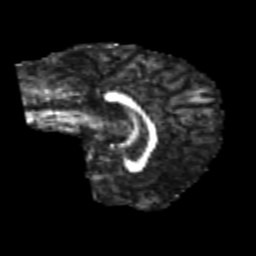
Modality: FA
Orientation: sagittal
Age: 22
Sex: female
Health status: healthy
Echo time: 0.074 s